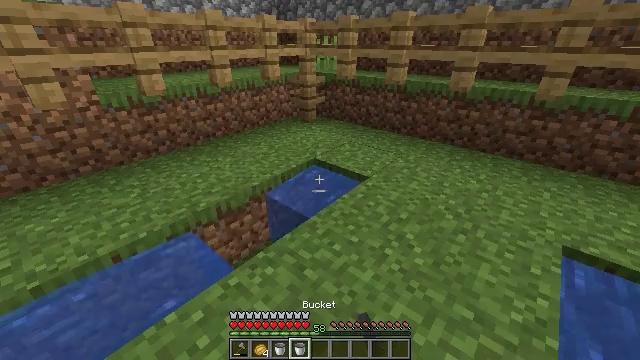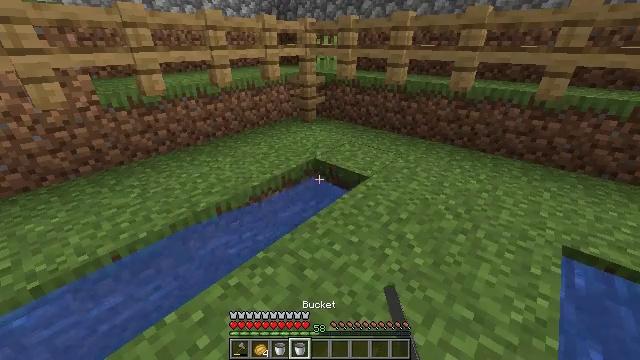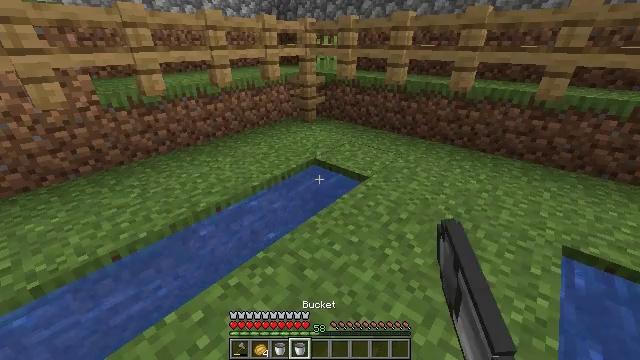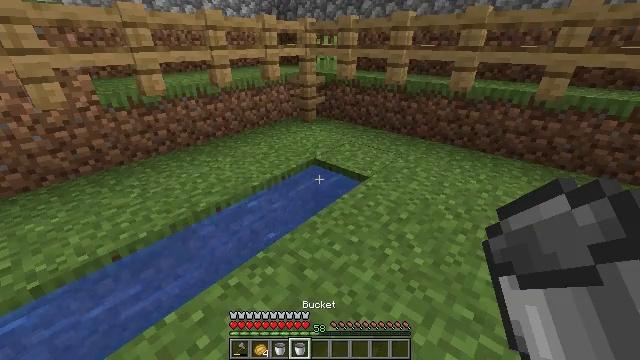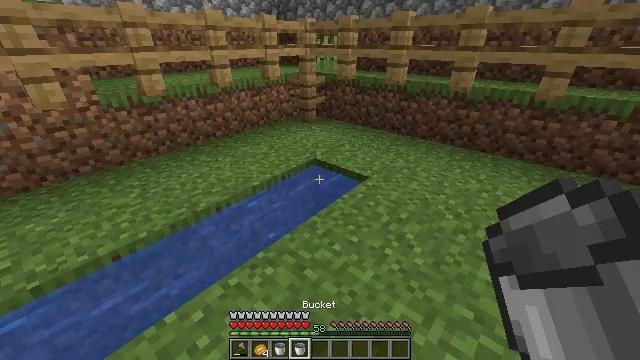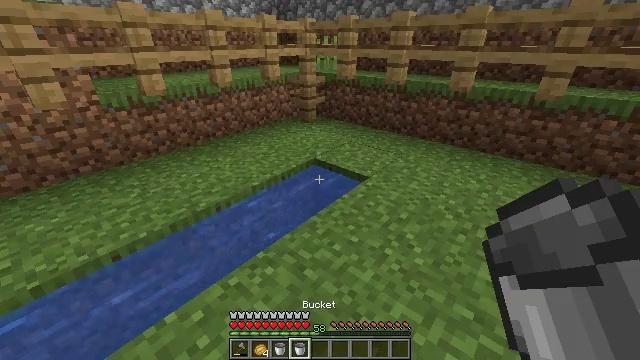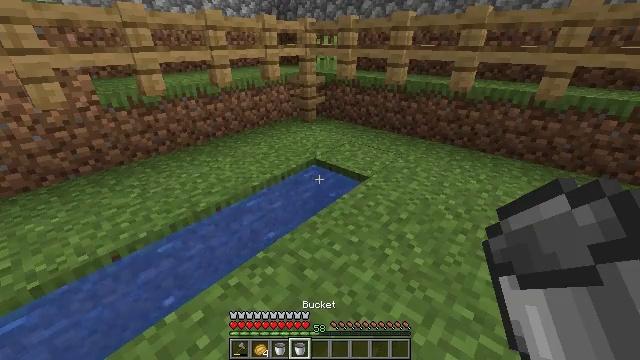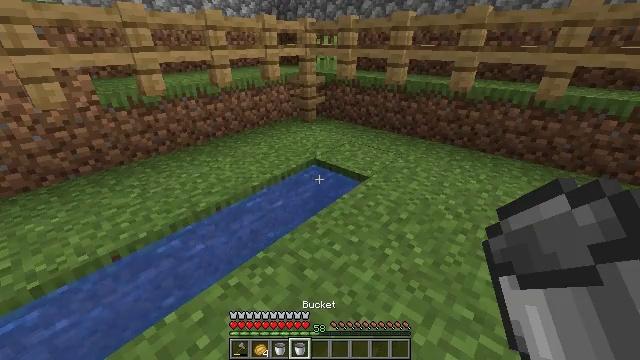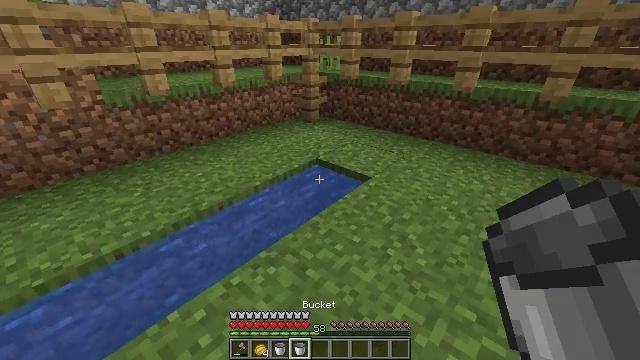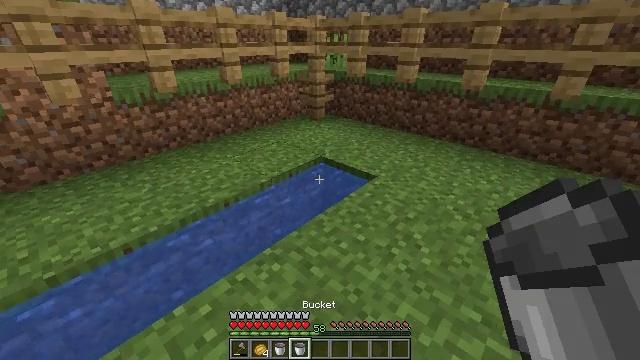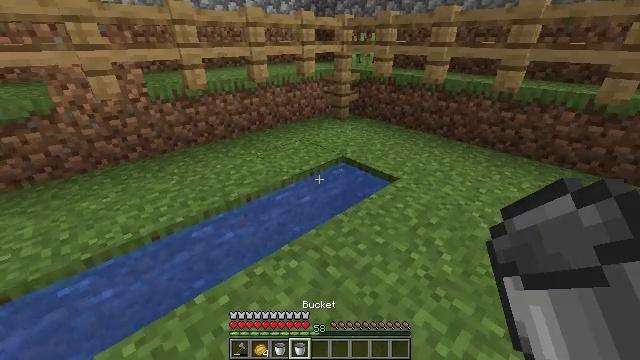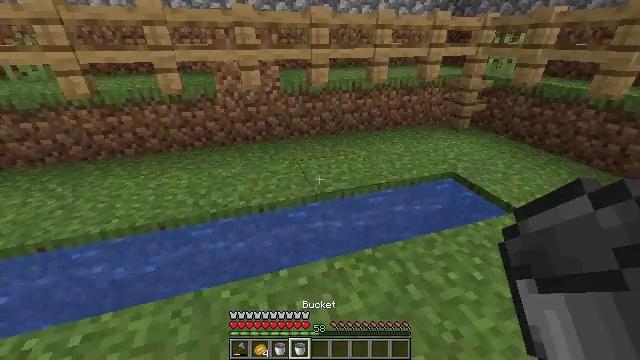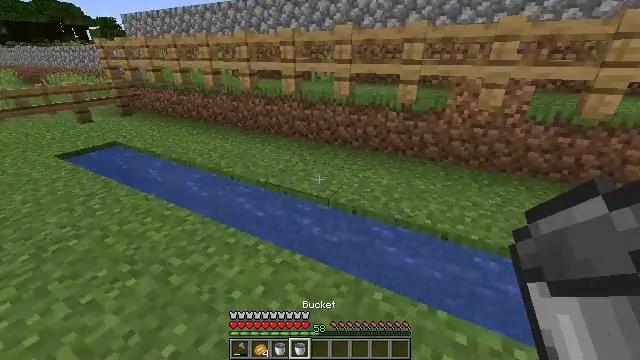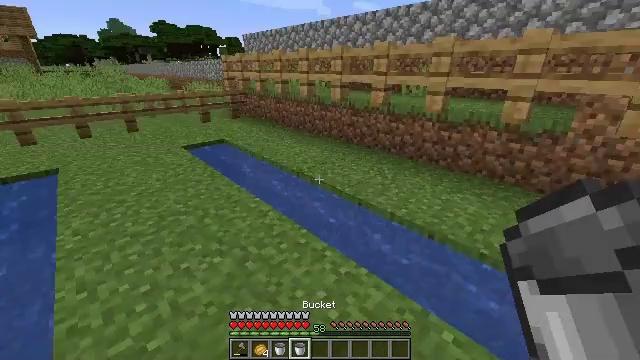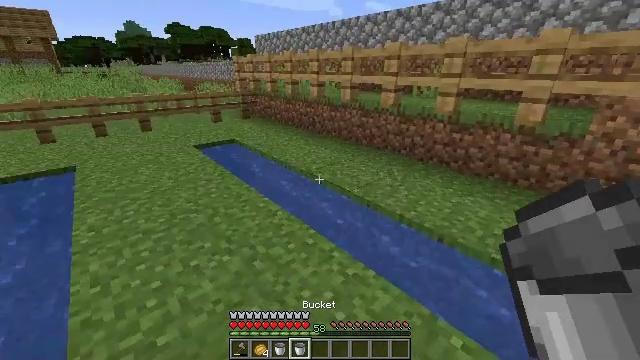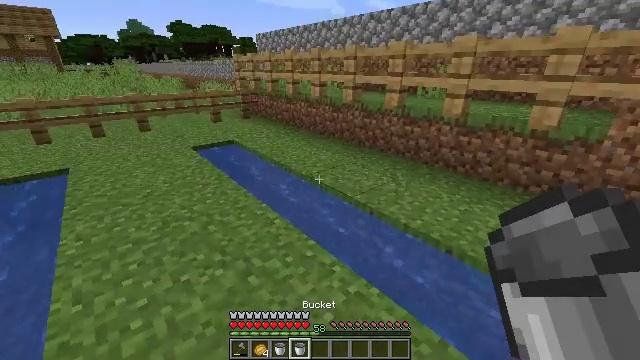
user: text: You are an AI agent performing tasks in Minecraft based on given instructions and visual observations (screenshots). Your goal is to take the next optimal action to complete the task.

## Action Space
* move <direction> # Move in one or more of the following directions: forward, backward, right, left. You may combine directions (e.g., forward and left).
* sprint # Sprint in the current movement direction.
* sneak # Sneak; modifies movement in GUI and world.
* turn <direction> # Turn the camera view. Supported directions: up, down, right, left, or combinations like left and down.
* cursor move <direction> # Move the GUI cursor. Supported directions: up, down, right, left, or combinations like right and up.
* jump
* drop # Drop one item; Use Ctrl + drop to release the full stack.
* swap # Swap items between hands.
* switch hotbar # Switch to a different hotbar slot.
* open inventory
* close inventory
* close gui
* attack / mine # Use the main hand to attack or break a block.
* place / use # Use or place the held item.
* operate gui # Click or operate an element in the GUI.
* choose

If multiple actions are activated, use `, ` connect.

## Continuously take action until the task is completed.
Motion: motion action
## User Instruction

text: Get pumpkin seeds by placing a pumpkin in the crafting table.
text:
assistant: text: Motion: no_op
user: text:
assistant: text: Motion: no_op
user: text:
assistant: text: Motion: no_op
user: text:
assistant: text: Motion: no_op
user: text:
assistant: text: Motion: no_op
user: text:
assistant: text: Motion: no_op
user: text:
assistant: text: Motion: no_op
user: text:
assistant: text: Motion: no_op
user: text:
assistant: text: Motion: turn left
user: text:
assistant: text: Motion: turn left
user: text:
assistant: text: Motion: turn left
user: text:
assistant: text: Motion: turn left and up
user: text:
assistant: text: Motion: turn left and up
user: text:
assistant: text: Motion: move forward, turn left
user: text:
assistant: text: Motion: move forward
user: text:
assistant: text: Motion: move forward
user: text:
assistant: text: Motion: move forward and move left
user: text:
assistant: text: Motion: move forward and move left
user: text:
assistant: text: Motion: move forward and move left
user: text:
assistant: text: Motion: move forward and move left
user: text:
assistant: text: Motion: move forward and move left
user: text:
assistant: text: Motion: move forward and move left
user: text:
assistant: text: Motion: move forward and move left
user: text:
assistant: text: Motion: move forward and move left
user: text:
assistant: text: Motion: move forward and move left
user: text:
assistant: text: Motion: move forward and move left, turn down
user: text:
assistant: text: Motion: move forward and move left, turn right
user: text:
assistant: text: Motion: move forward and move left
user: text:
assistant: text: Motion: move forward and move left
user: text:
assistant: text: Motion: move forward and move left